Question: Here is my Code(ARC enabled) where memory leak is seen.
Please help me to solve this issue.
'''
- (void) setMusic
{
/*
Initialise and set the music for the game.
*/
NSURL *url = [NSURL fileURLWithPath:[[NSBundle mainBundle] pathForResource:@"actionMusic" ofType:@"caf"]];
NSError *error = nil;
_audioPlayer = [[AVAudioPlayer alloc] initWithContentsOfURL:url error:&error];
if (!error)
{
_audioPlayer.delegate = self;
if(_musicFlag)
{
[_audioPlayer play];
}
[_audioPlayer setNumberOfLoops:INT32_MAX];
}
error = nil;
url =nil;
url = [NSURL fileURLWithPath:[[NSBundle mainBundle] pathForResource:@"pew" ofType:@"wav"]];
_moveMusic = [[AVAudioPlayer alloc] initWithContentsOfURL:url error:&error];
if (!error)
{
_audioPlayer.delegate = self;
}
error = nil;
url =nil;
url = [NSURL fileURLWithPath:[[NSBundle mainBundle] pathForResource:@"Won" ofType:@"wav"]];
_winningMusic = [[AVAudioPlayer alloc] initWithContentsOfURL:url error:&error];
if (!error)
{
_winningMusic.delegate = self;
[_winningMusic setNumberOfLoops:1];
}
}
'''
<URL>

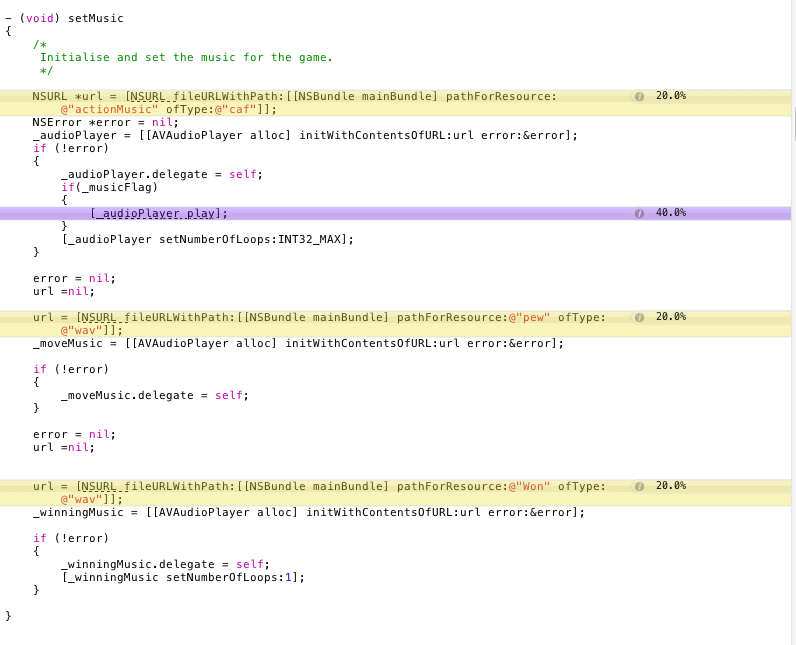
Answer: I found the answer for the leak.
This leak is due to 'AVAudioPlayer' foundation class which is yet to be fixed by Apple.
Thus Usage of 'AVAudioPlayer' foundation class leads to leaks.
<URL>